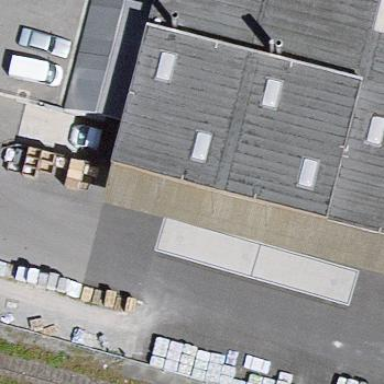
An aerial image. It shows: Warehouse building.